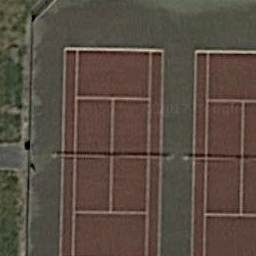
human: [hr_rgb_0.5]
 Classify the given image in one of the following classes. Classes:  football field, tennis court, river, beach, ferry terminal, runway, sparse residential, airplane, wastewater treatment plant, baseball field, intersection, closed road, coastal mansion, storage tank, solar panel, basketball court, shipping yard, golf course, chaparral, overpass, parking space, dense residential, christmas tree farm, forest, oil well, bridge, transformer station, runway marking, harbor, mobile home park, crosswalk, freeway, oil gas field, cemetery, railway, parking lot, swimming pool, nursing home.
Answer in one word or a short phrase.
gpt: tennis court